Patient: sex F, age 75
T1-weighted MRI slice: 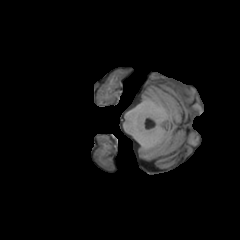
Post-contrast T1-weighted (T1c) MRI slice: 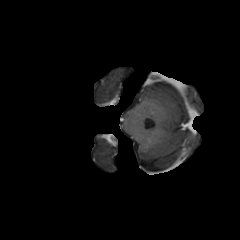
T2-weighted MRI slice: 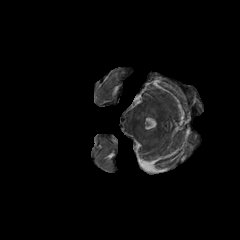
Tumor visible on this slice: no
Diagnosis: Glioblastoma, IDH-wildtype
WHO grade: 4